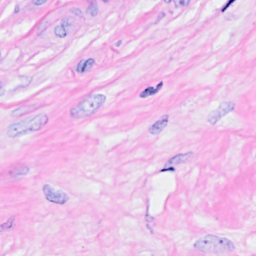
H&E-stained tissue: Breast